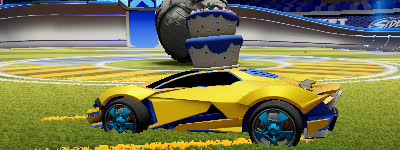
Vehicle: werewolf